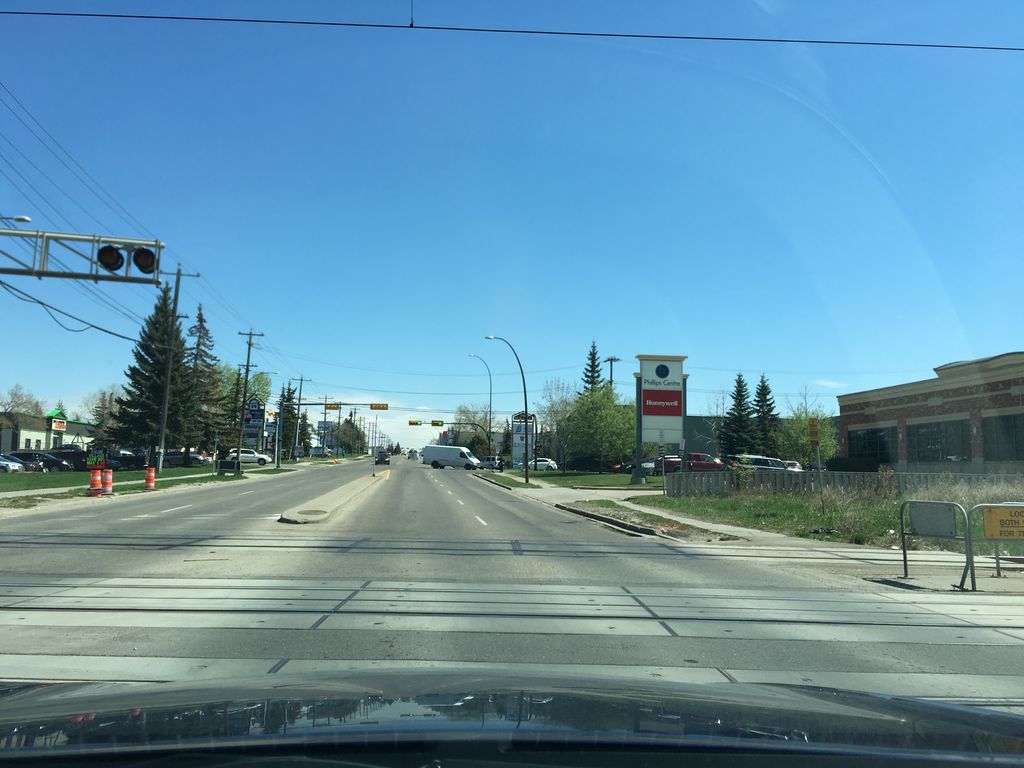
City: calgary